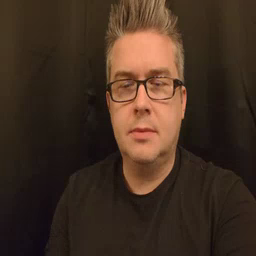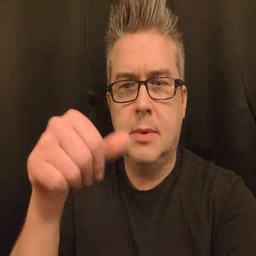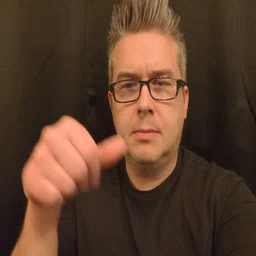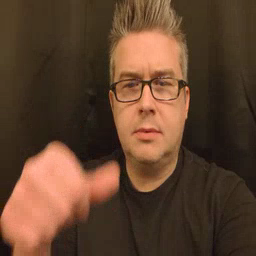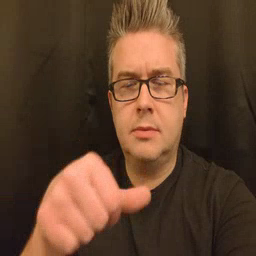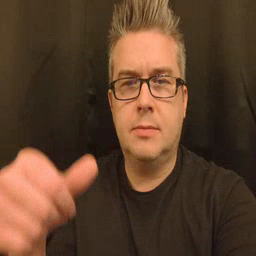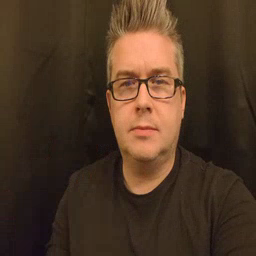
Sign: puzzle